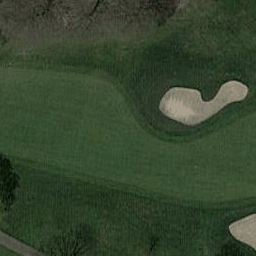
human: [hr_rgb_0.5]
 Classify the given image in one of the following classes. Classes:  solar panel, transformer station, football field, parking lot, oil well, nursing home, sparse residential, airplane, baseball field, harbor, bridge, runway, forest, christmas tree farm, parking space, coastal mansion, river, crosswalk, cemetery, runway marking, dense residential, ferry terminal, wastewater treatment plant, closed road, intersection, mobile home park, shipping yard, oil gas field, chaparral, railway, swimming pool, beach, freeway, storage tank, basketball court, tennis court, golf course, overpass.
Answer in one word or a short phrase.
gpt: golf course